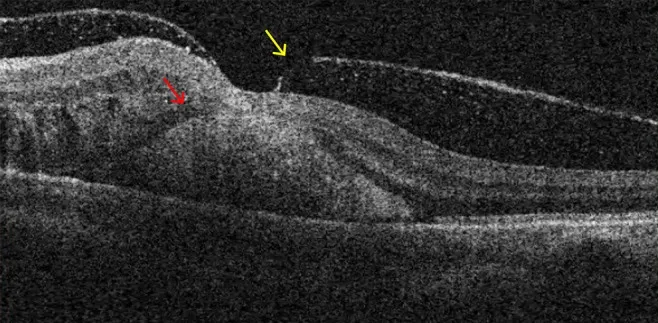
The presence of subretinal hemorrhage which extending into the foveal area (red arrow shows) and incomplete posterior vitreous detachment (yellow arrow shows).
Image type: ophthalmic_imaging (oct)